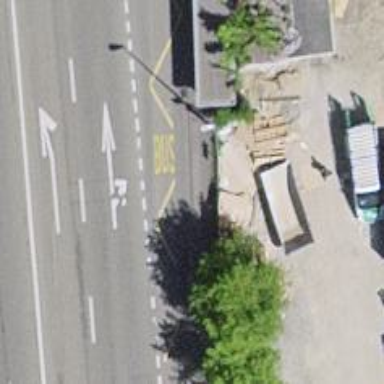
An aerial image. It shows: Platform with shelter for public transport.